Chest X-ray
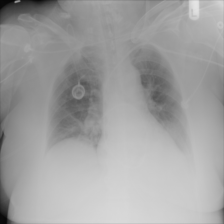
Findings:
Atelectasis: positive
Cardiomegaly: negative
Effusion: negative
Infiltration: negative
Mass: negative
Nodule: negative
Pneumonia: negative
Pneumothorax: negative
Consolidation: negative
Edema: negative
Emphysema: negative
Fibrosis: negative
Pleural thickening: negative
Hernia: negative